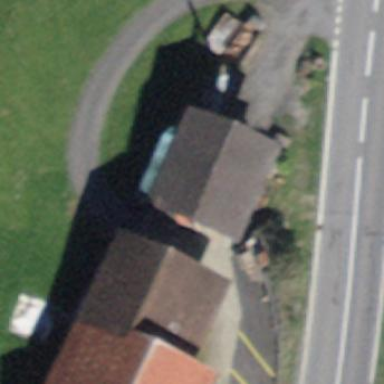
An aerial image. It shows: Garage.